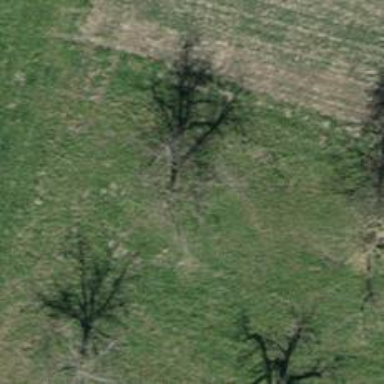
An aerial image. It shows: Single tag "natural: tree."